Question: I need your advices and suggestions for the best specification of my classes.
A Leader has a team of Persons, and each Person can be part of many leaders team. A leader cannot be part of any other team.
Which solution would be better ? If you have another alternative, I would be more than grateful,
(I am working on JAVA Application with JPA)
UML diagram :
Thank you very much
EDIT : I thought I would explain my problem much better with this example, but actually I don't think so, here is the orginal problem :
<URL>
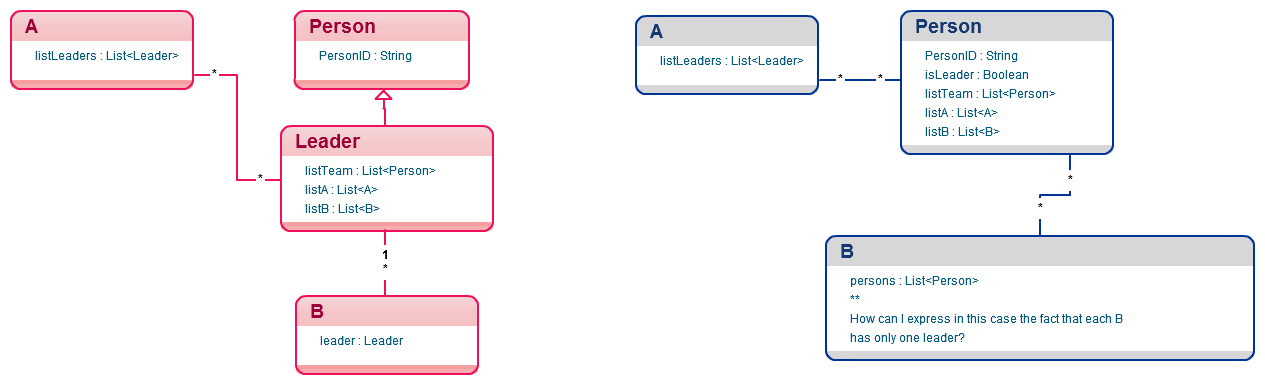
Answer: Most teams have an identity you cannot capture in your model. It may be there is no requirement for that now, but what if there is one tomorrow? Modeling reality tends to make a model more durable because you won't have to completely redo your model when requirements become clearer or change. For this reason, I recommend you make the model more like the real world.
With that said, I think you may be missing some things:
- - -
Also, use association end names. Assuming you're using a real UML tool, your model already contains unnamed properties that already represent lists, so why not name them and use them instead of duplicating them?